Interaction volume radius: 5 \u00c5
Interaction volume height: 15 \u00c5
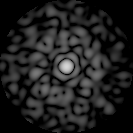
Disorder parameter: 0.8042